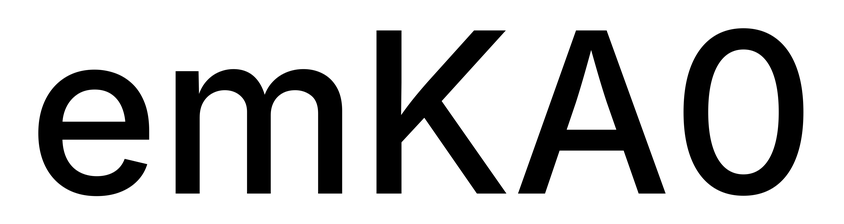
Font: Inter_Medium